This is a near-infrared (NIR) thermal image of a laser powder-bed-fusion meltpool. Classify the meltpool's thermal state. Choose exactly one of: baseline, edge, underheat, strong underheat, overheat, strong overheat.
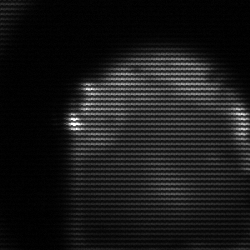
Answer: edge